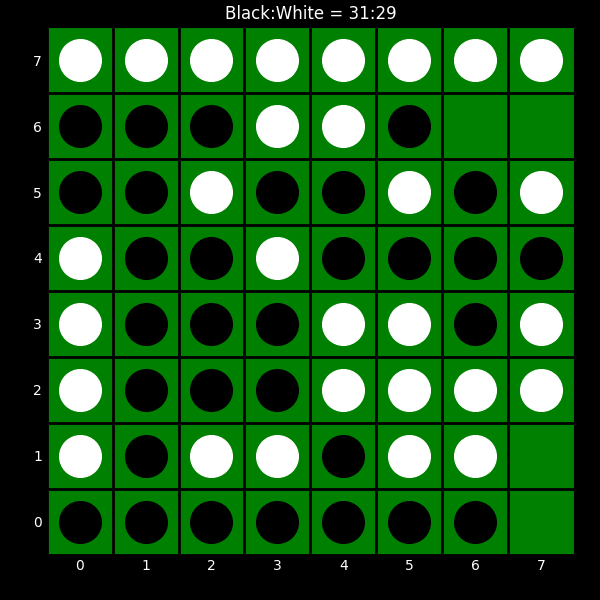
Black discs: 31
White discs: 29